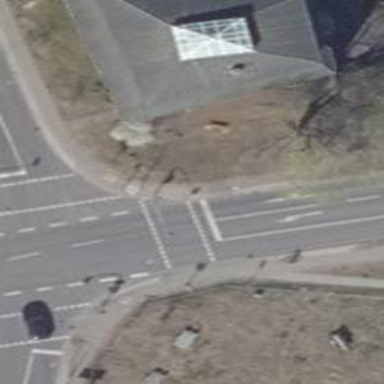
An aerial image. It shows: Road crossing with traffic signals.